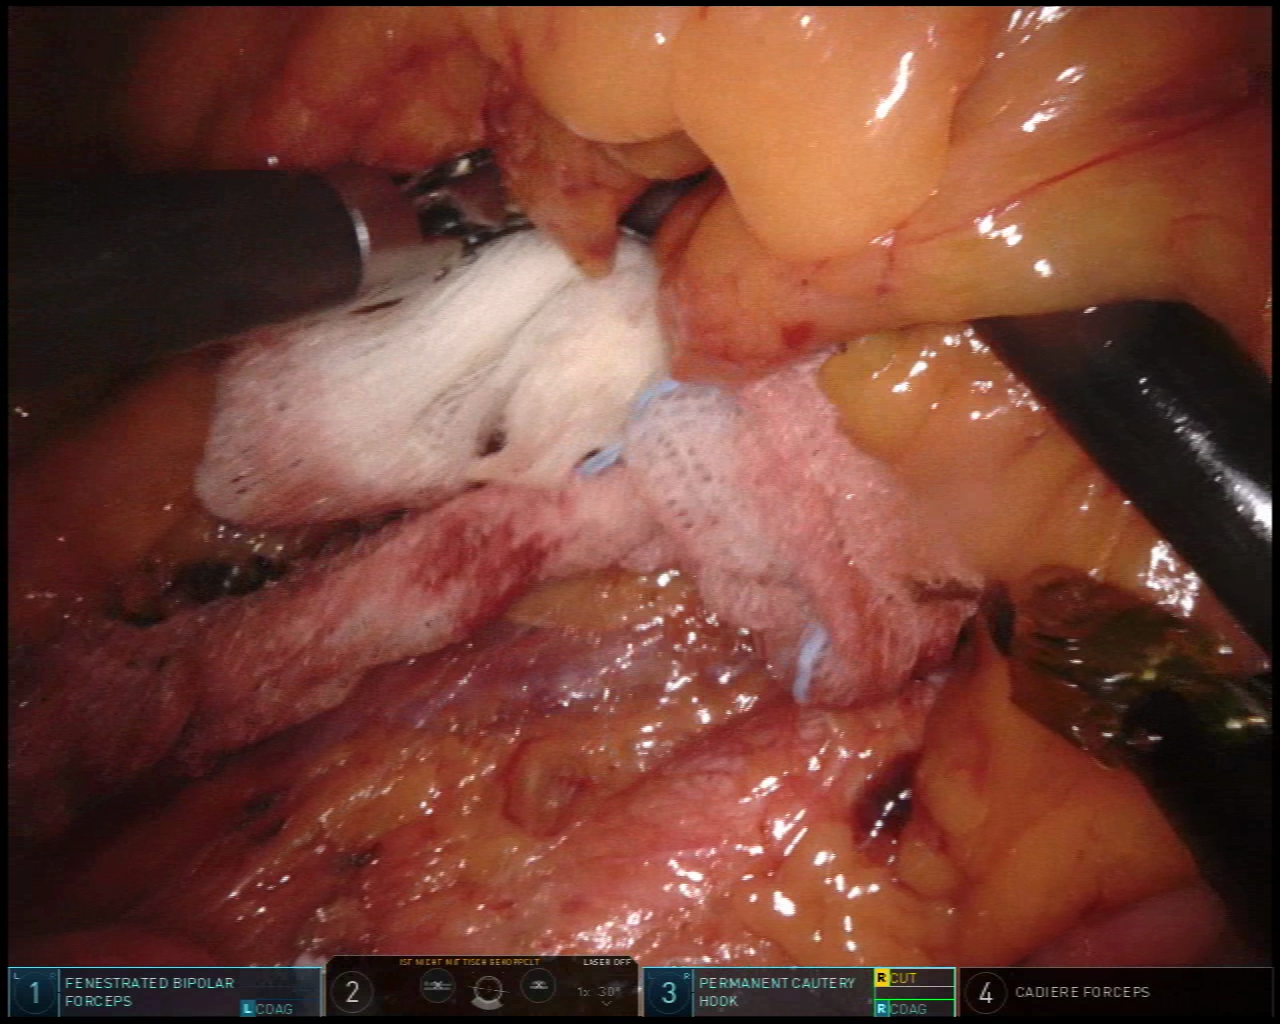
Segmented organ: ureter
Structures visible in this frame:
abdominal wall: no
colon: no
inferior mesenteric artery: no
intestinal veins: no
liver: no
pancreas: no
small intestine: no
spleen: no
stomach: no
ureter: yes
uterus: no
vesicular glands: no